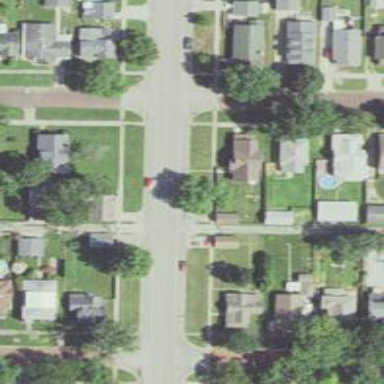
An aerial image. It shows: Alley classified as service road.